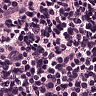
Metastatic tissue present: no